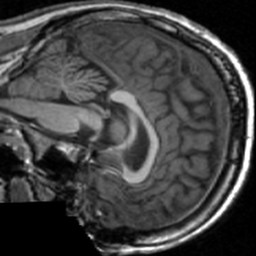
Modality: T1w
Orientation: sagittal
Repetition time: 0.008948 s
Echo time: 0.001784 s